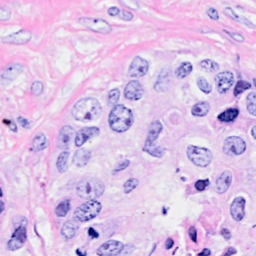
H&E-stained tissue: Breast